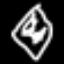
Label: diamond